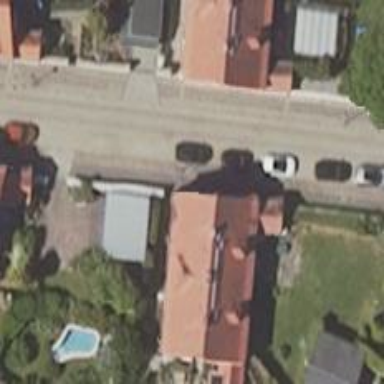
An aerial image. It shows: Residential road with sidewalks on both sides. Parking is available on the right side of the road in parallel fashion along the street.